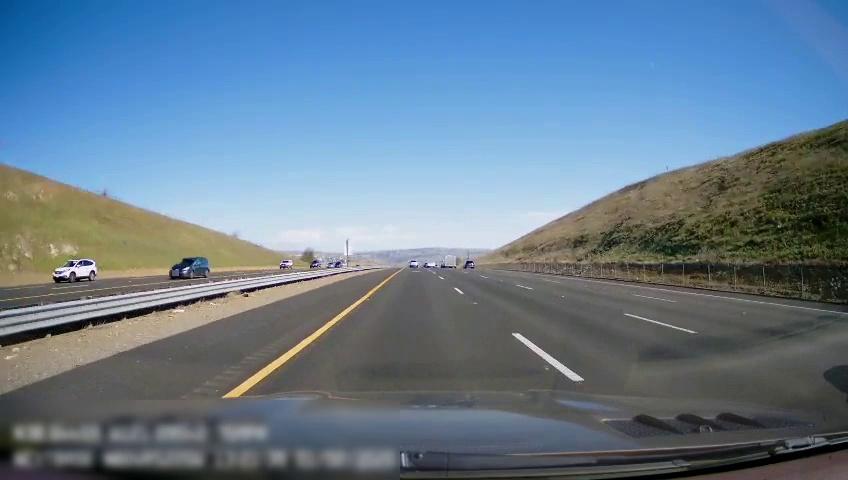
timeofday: Day
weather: Sunny
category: Drivable Space
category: Drivable Space
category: Vehicles | SUV
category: Vehicles | SUV
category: Vehicles | SUV
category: Vehicles | Car
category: Vehicles | Car
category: Vehicles | Other LV
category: Lanes | Current Lane
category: Lanes | Current Lane
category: Lanes | Alternate Lane
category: Lanes | Alternate Lane
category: Lanes | Alternate Lane
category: Lanes | Opposite Lane
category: Lanes | Opposite Lane